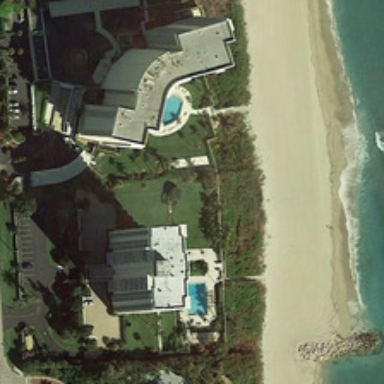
A white building surrounded by green trees is between a beach and a road .